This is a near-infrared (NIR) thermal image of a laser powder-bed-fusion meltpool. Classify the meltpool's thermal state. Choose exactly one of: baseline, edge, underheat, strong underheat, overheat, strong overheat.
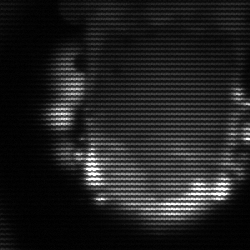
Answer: baseline